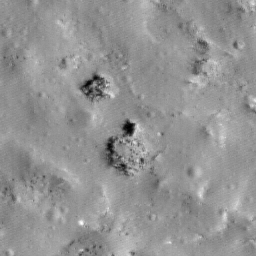
Pit: Lalande 3a
Host crater: Lalande
Host type: impact_melt
Lunar coordinates: latitude -4.532, longitude 351.489